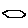
Label: hexagon